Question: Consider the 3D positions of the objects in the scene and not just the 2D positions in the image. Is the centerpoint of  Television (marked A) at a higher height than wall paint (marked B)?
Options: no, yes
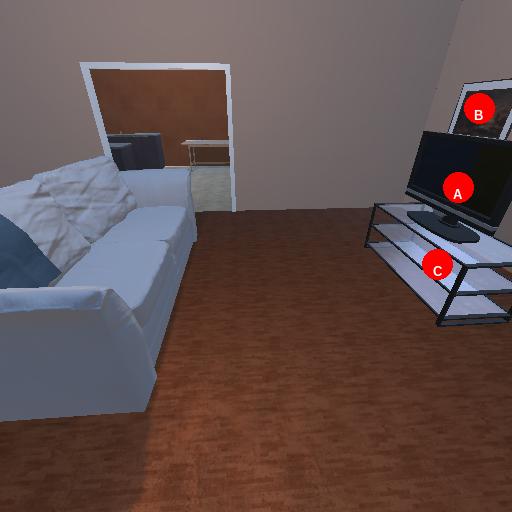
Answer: no